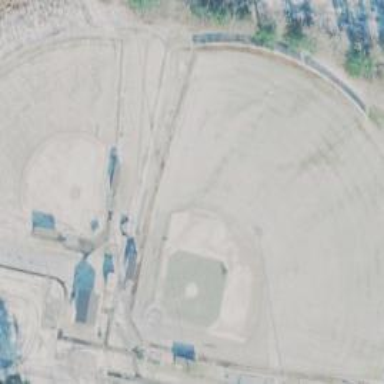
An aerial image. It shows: Fenced grass pitch designated for baseball sport.